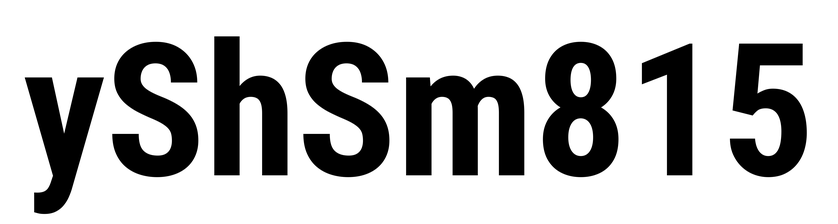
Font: Roboto_Condensed_Bold